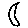
Label: moon